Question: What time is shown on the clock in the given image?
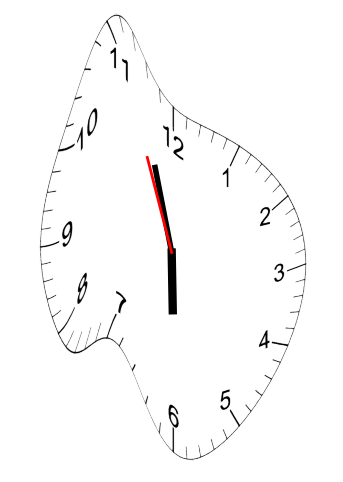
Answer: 05:56:56